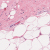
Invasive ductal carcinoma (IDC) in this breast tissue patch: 0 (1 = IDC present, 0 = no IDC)